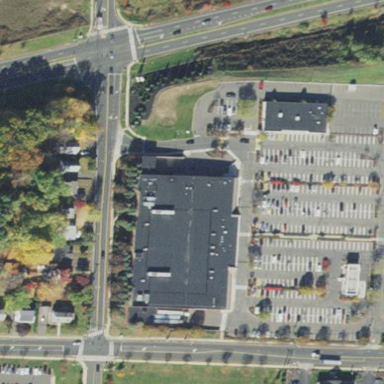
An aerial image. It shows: Building that houses supermarket.